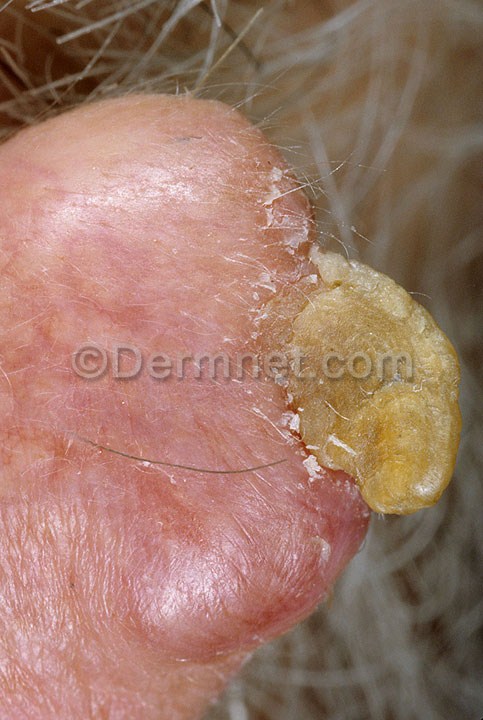
Disease: Actinic Keratosis Basal Cell Carcinoma and other Malignant Lesions